Question:
<URL>
I have a database: Homework, and collection: zips [ which contains US zips codes data] It seems I can access the data only using 'use homework'
Can somebody please explain why we cannot access the document data from Collections? Hope the image will explain it more clearly.
Thank you.
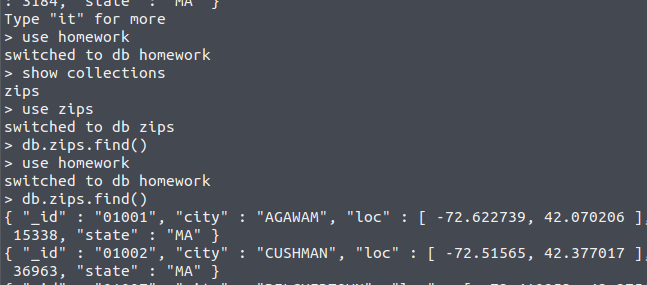
Answer: The command
'''
use zips
'''
is switching to the database 'zips' and not as you (probably) are expecting making the collection 'zips' the default collection.
In 99% of cases you will only access one database and never use the command 'use' more than once if you forgot to set the database name in your login credentials&url
So, when you login you should be in the database 'homework', and if not you can say
'''
use homework
'''
to switch to the homework database -- Once in the homework database, the command
'''
show collections
'''
should give you a list of all the collections in your database, so in your case 'zips' and any other collections you may have created in that database.